Question: hi i create simple app to display html page in webview i use the webview and display the page load time like this.

After this Disable the scroll and use the next and previous button to back and forward contain.
So my code is below.
First onCreate display add webview and load the html file.
'''
mainWebView = (WebView) findViewById(R.id.mainWebView);
mainWebView.setVerticalScrollBarEnabled(false);
mainWebView.setHorizontalScrollBarEnabled(false);
mainWebView.getSettings().setJavaScriptEnabled(true);
mainWebView.setWebViewClient(new MyWebClient());
mainWebView.setPictureListener(new MyPictureClass());
mainWebView.loadUrl("file:///android_asset/chapter-001.html");
'''
'''
class MyWebClient extends WebViewClient
{
@Override
public void onPageFinished(WebView view, String url)
{
System.err.println("Page Finish Call");
lanscapHeight = protraitHeight = findHeight = mainWebView.getHeight();
System.err.println("Find Height->"+findHeight);
System.err.println("Portait Height->"+protraitHeight);
System.err.println("Landscap Height->"+lanscapHeight);
}
}
'''
after this use the myPictureClass to get the webView contain length.
'''
class MyPictureClass implements PictureListener
{
@Override
public void onNewPicture(WebView view, Picture picture)
{
proTraitContain = mainWebView.getContentHeight();
System.err.println("picture Class Call-->"+proTraitContain);
}
}
'''
'''
btnNext = (Button) findViewById(R.id.btnNext);
btnNext.setOnTouchListener(this);
btnPrev = (Button) findViewById(R.id.btnPrev);
btnPrev.setOnTouchListener(this);
'''
Override touch Method.
'''
@Override
public boolean onTouch(View view, MotionEvent event)
{
if (view == btnNext)
{
btnClickFlage = true;
gestureDetector.onTouchEvent(event);
} else
{
btnClickFlage = false;
gestureDetector.onTouchEvent(event);
}
return false;
}
implement the SimpleGestureListener class as Below.
class MyGesture extends SimpleOnGestureListener
{
@Override
public boolean onSingleTapUp(MotionEvent e)
{
super.onSingleTapUp(e);
System.err.println("Display Total Contain For Protrait -->"+proTraitContain);
System.err.println("Before Height-->" + findHeight);
if (btnClickFlage)
{
if (findHeight > (proTraitContain+protraitHeight))
{
if(restProtraitFlag)
{
System.err.println("If part In side Flag-->"+findHeight);
findHeight=findHeight+protraitHeight;
restProtraitFlag=false;
//findHeight=findHeight+protraitHeight;
mainWebView.scrollTo(0, findHeight);
System.err.println("If part In side Flag-->"+findHeight);
}else
{
mainWebView.loadUrl("file:///android_asset/chapter-002.html");
restProtraitFlag=true;
}
}
else
{
if(protraitFlag)
{
if(findHeight==protraitHeight)
{
findHeight = protraitHeight;
}else
{
findHeight = findHeight + protraitHeight;
}
protraitFlag=false;
}else
{
findHeight = findHeight + protraitHeight;
}
mainWebView.scrollTo(0, findHeight);
}
}
else
{
restProtraitFlag=true;
if (findHeight<=0)
{
mainWebView.loadUrl("file:///android_asset/chapter-001.html");
System.err.println("Load Previous page");
}
else
{
findHeight = findHeight - protraitHeight;
mainWebView.scrollTo(0, findHeight);
}
}
System.err.println("After Height-->" + findHeight);
}
return true;
}
}
'''
but i can't Display the last page of current html page path.now what to do.any solution please give.it's urgent.
i get the content width properly and use the scrollTo method to display but i can't do it.after last page rest of some contain can't display.
Please saw me the any way.
Thank in advance..
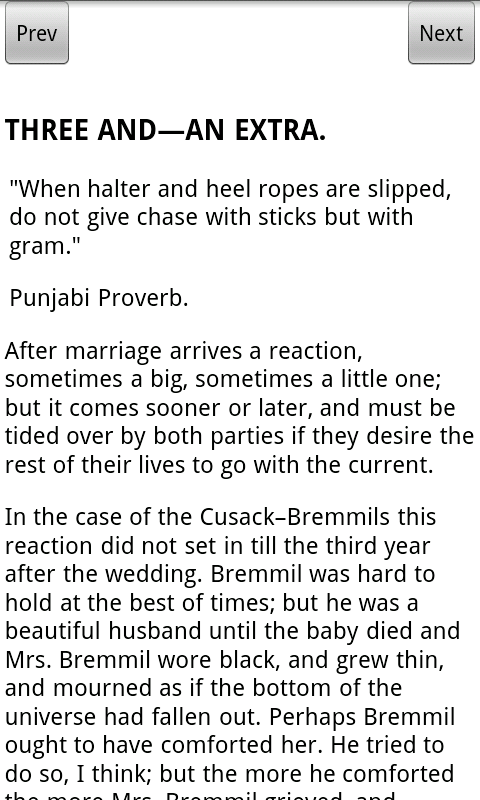
Answer: Hi Friends Finally i got my question answer.i use the ScrollTo method to scroll the contain and Display next contain of current page.but problem is there webView Display all contain according device.so all time contain display is higher then this current value.so i use the 'Webview.getScale();' method to Display how much scale use by webview.according to this i use this method and get current contain of webview in and use Display page wise.it's finally it's work for me..
<URL>